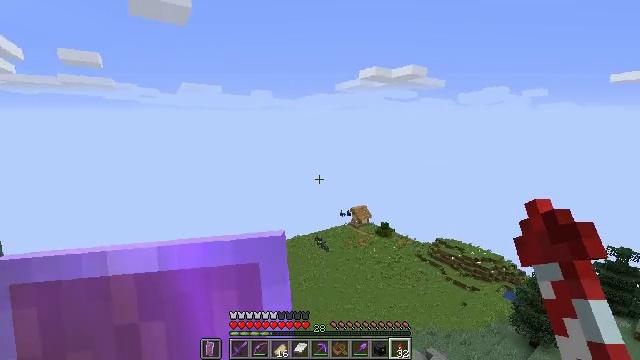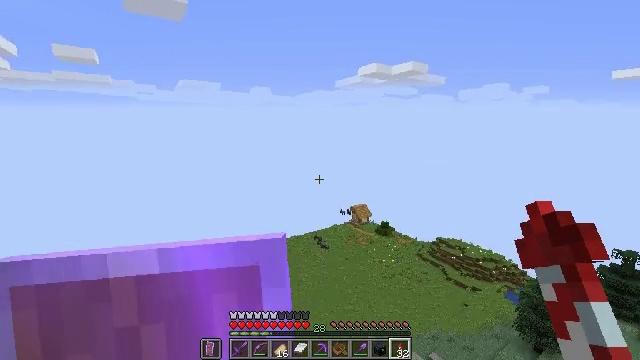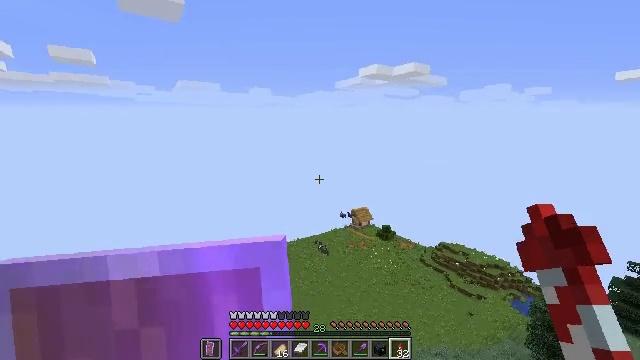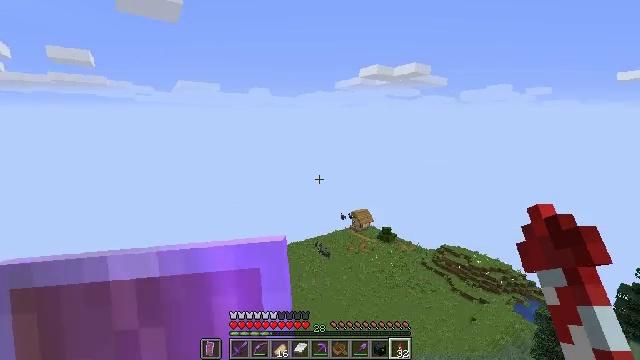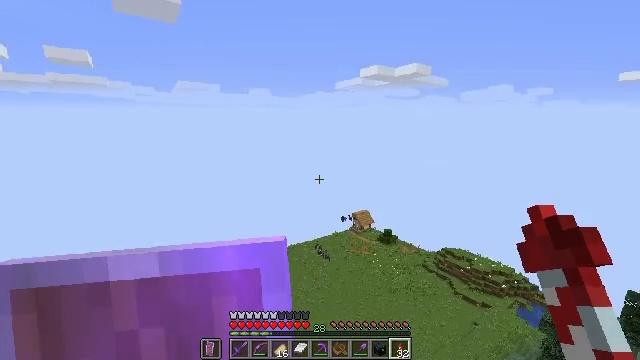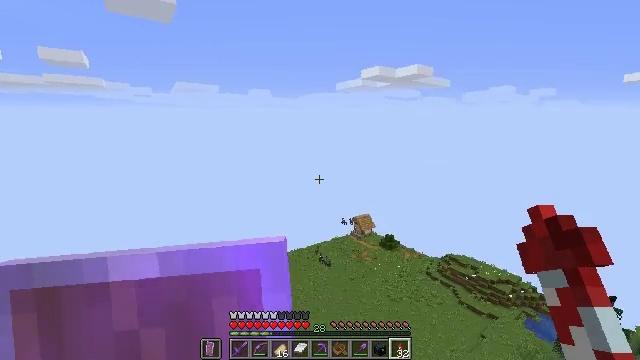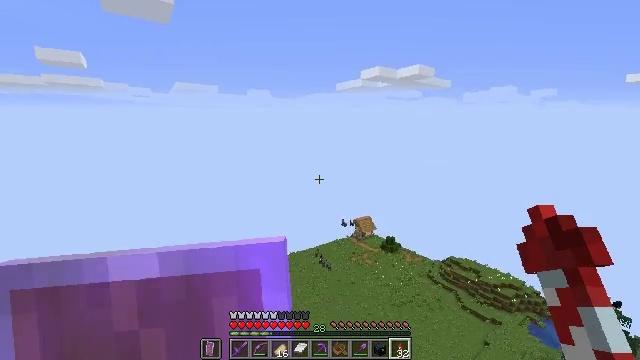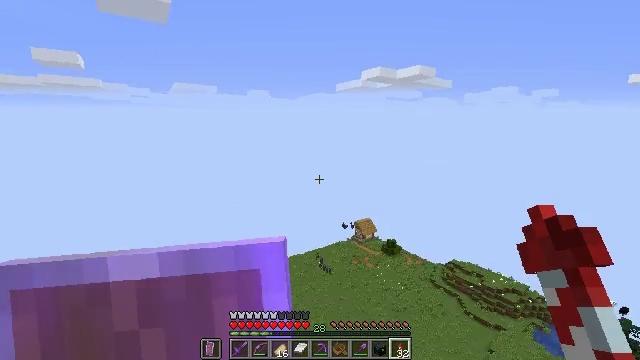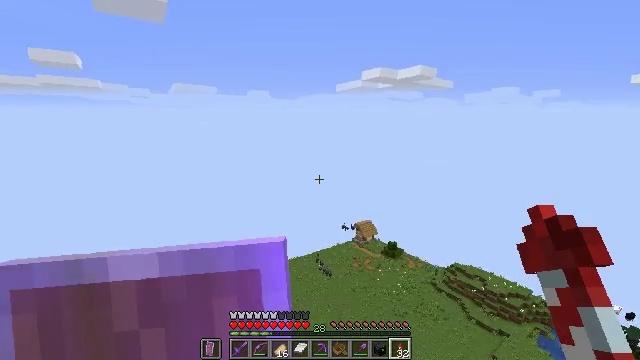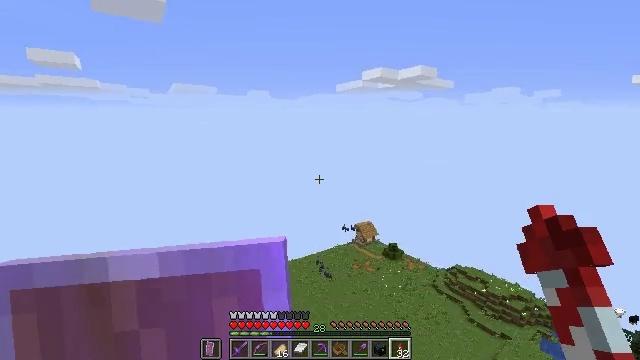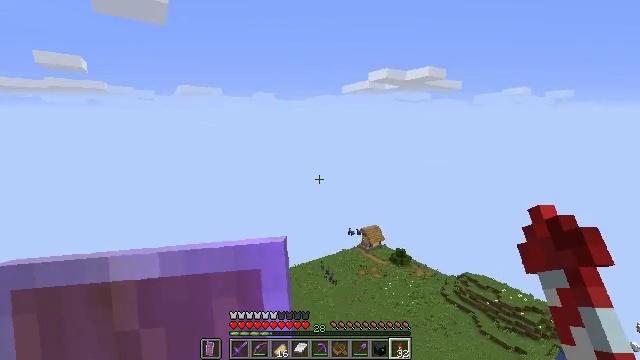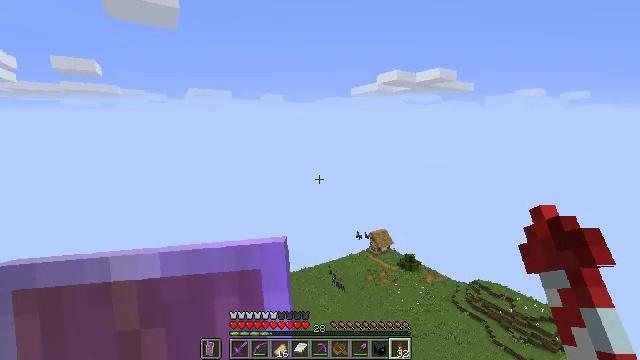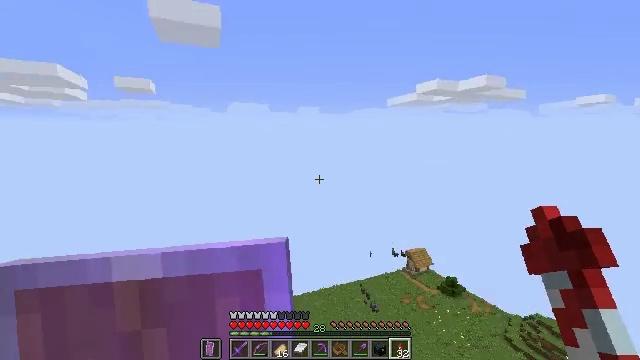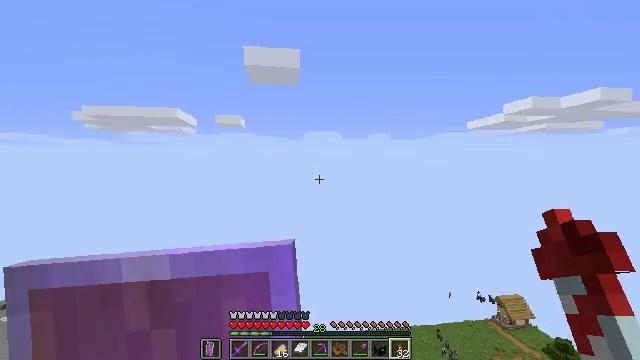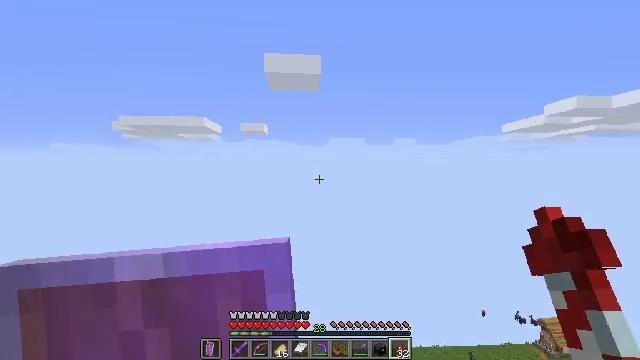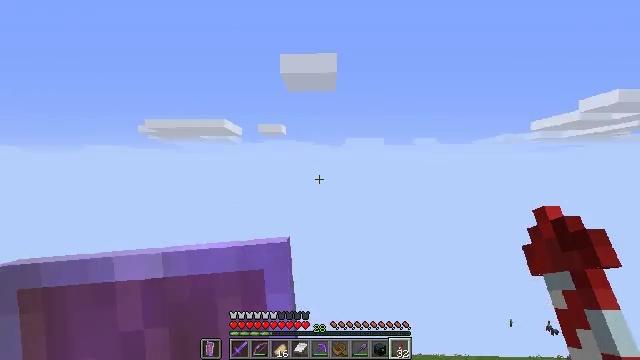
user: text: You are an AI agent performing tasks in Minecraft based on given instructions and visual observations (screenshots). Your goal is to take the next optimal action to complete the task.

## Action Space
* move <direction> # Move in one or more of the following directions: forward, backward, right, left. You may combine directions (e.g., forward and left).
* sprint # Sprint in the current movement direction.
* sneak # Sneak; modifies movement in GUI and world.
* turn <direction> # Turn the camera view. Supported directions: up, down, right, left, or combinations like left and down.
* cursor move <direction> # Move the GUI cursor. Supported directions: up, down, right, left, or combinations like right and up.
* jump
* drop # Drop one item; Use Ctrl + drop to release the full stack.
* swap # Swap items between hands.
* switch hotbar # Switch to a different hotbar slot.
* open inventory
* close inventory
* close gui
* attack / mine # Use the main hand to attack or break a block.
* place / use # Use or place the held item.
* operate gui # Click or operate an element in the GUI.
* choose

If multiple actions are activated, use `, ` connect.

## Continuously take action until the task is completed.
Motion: motion action
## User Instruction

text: Remove the grass path from the ground.
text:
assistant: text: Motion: no_op
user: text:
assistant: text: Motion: no_op
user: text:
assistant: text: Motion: no_op
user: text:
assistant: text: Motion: no_op
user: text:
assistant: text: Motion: no_op
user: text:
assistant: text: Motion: no_op
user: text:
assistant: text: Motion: no_op
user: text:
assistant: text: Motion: no_op
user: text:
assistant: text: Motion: no_op
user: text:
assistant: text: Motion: turn left
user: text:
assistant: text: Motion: turn left
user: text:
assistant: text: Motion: turn left and up
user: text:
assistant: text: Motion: turn left and up
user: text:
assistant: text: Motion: turn left and up
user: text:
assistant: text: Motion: turn left
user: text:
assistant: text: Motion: turn left
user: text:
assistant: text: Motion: turn left
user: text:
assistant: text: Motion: turn left and up
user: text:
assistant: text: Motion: turn left and up
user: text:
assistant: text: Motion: turn left and down
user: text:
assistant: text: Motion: turn left and down
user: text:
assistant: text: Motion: turn left
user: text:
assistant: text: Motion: turn left
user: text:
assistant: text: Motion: no_op
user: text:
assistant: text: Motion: no_op
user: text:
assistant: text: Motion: no_op
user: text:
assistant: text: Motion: no_op
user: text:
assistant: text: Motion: no_op
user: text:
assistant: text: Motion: no_op
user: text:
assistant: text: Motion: turn right and up